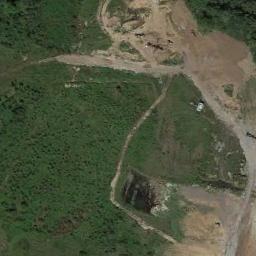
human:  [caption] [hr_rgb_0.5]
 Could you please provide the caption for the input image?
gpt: Brown bare ground next to a green lawn .

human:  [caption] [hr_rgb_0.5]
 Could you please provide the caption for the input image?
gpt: There is no grass in some parts of the meadow .

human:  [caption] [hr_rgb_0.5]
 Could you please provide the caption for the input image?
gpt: The entire image is dominated by grass .

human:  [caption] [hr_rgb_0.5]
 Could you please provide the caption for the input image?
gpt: This meadow has dense grasses and some clearings are next to the meadow .

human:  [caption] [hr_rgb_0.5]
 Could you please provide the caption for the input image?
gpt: There are some yellow bare land around the green meadow .